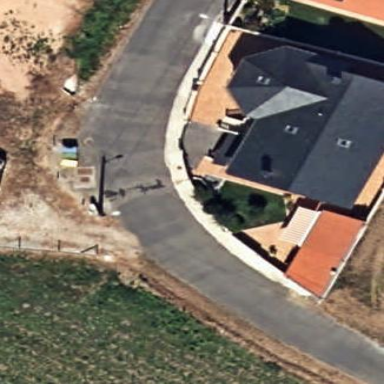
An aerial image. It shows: Simple and straightforward house.